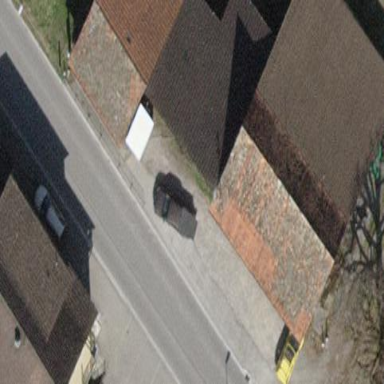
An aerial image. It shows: View of roof of building.